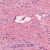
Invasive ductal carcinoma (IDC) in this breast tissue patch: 1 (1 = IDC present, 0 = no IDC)